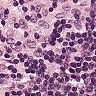
Metastatic tissue present: no